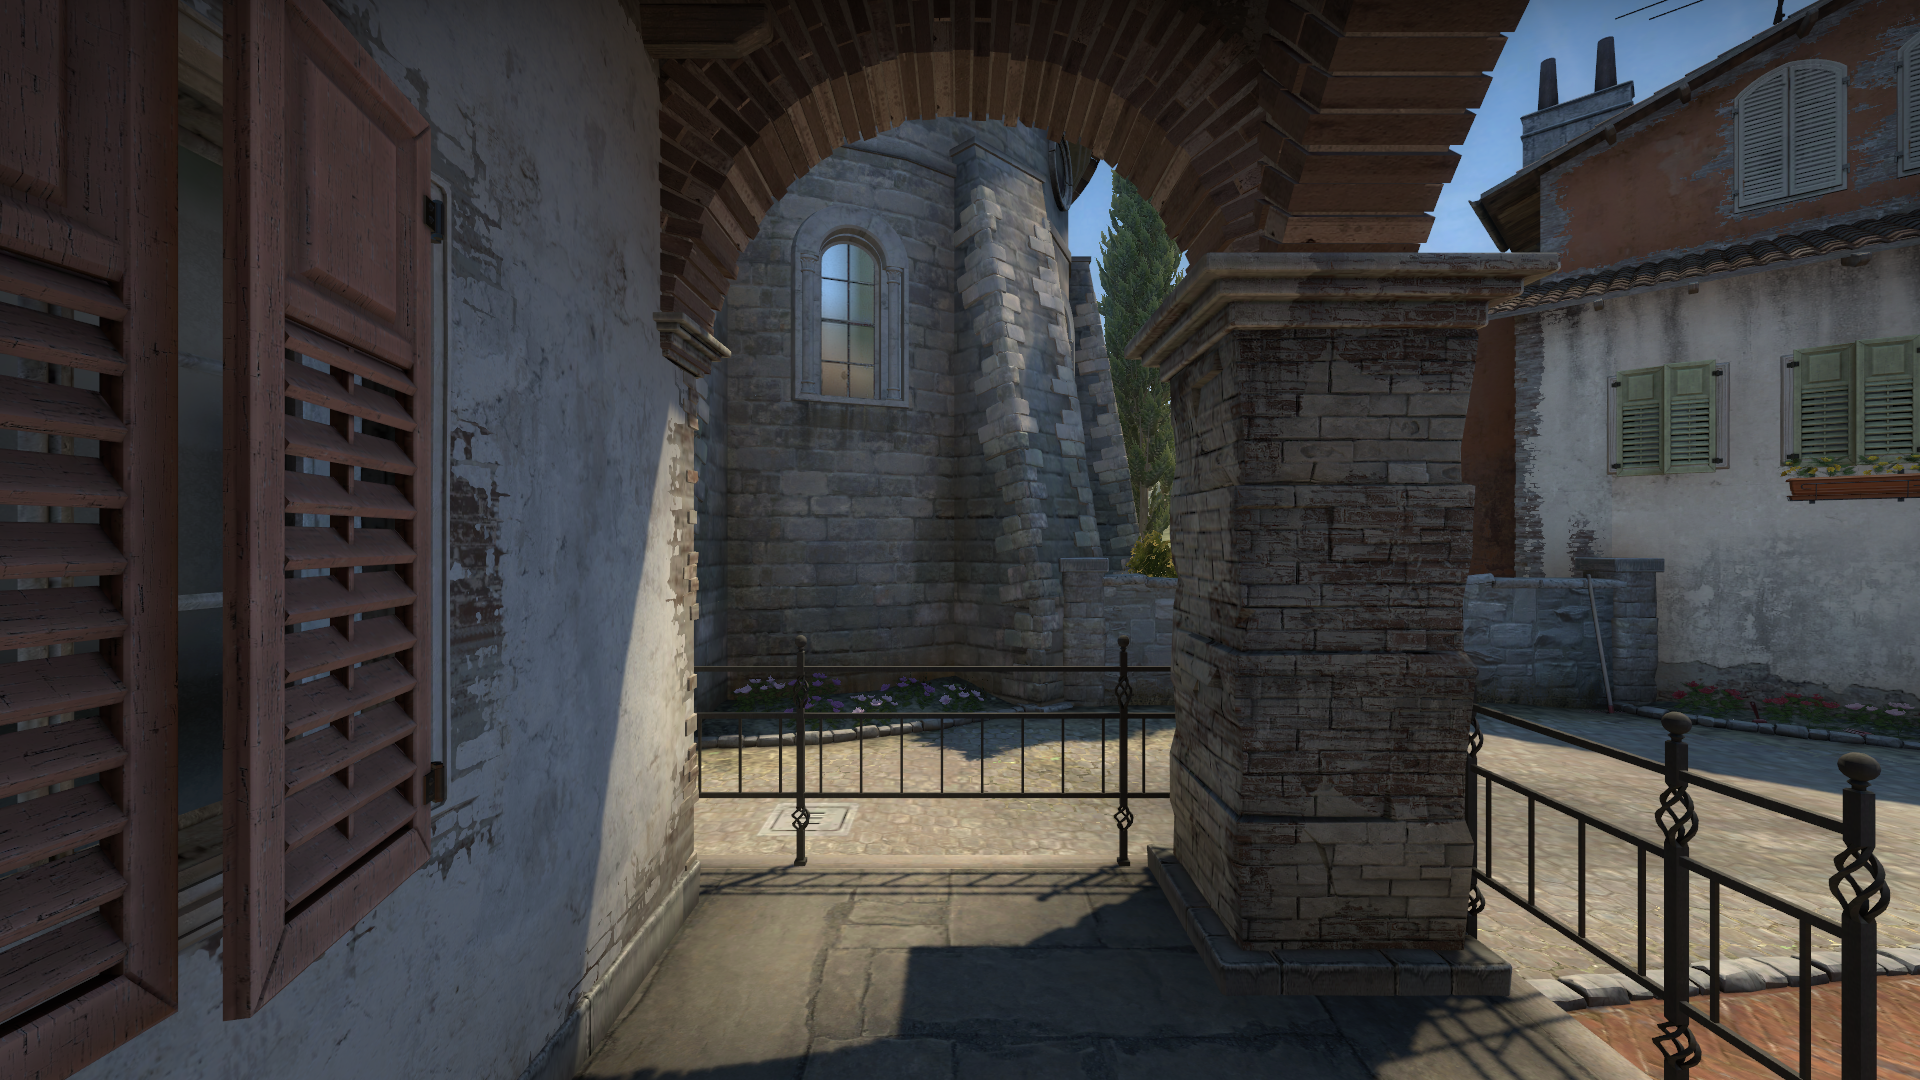
Map: de_inferno